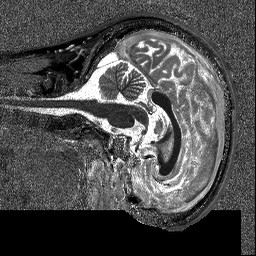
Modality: T1map
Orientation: sagittal
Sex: male